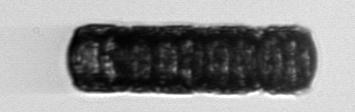
Label: Paralia_sulcata